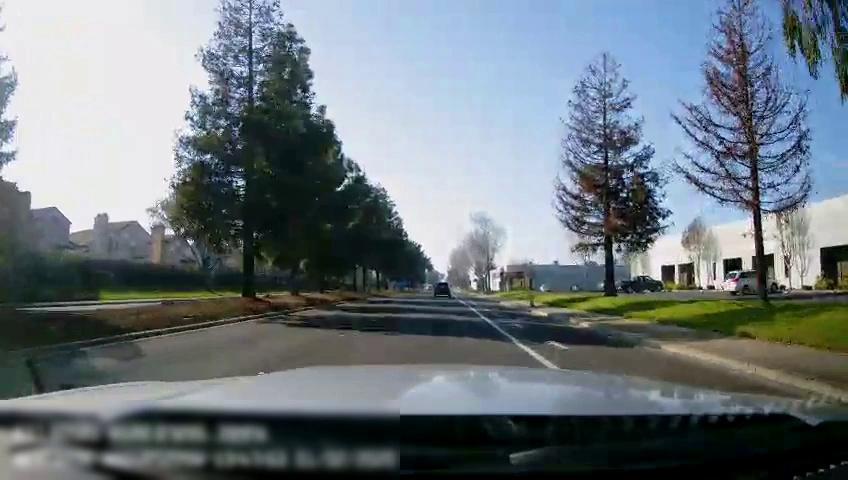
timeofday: Day
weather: Sunny
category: Drivable Space
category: Drivable Space
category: Vehicles | SUV
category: Vehicles | Truck
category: Vehicles | SUV
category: Lanes | Current Lane